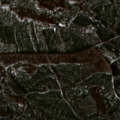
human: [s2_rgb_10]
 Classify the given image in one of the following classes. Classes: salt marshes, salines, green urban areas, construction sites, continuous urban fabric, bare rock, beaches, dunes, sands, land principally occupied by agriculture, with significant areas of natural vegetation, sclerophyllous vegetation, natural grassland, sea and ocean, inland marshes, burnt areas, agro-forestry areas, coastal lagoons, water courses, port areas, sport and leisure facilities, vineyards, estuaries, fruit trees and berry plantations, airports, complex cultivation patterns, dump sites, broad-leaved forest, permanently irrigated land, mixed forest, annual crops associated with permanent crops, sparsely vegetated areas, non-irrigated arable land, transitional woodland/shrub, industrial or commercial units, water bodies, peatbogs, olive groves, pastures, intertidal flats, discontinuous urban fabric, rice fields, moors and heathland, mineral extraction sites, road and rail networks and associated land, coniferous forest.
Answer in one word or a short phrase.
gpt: coniferous forest, mixed forest, transitional woodland/shrub